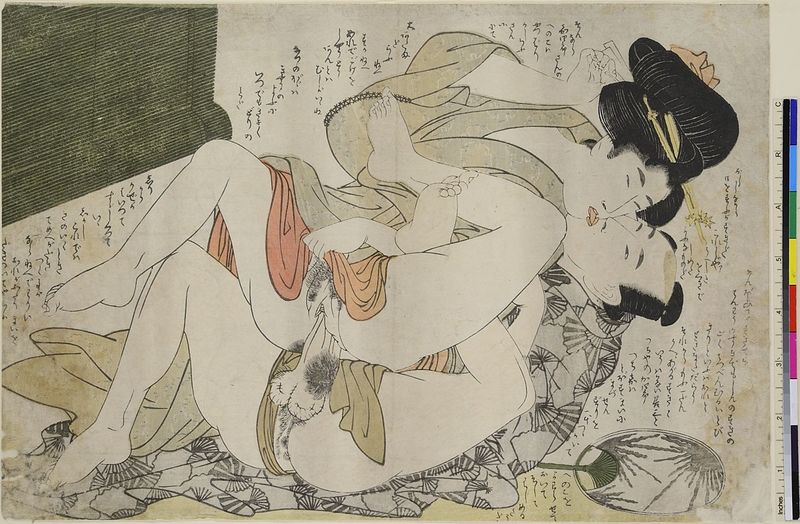
Titel: Ein Meister der Liebeskunst
Standort: Hamburg
Institution: Museum für Kunst und Gewerbe Hamburg
Schlagwörter: akt, fuß, mann, nackt, gelb, frau, frisur, haar, schwarz, tuch, fächer, spiegel, gewand, haare, beine, füße, holzschnitt, japan, schrift, kuss, liegen, laden, nackte, japanisch, schriftzeichen, vagina, penis, sex, druckgraphik, druckgrafik, asiatisch, china, liebespaar, zunge, liebende, zeit, zungen, farbholzschnitt, hoden, rollo, kimono, japaner, geschlechtsverkehr, obszön, edo, genitalien, zungenkuss, kamasutra, koitus, sichtschutz, reproduktionen, druckerzeugnisse, penetration, shunga, lichtschutz